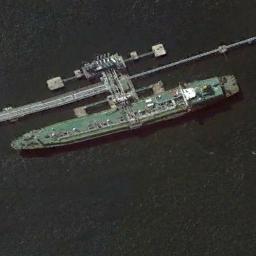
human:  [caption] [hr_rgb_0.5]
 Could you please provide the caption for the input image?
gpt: There is a ship in the black water on the shore .

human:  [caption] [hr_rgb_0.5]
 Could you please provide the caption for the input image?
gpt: The ship is docked at the dock and the water is deep blue .

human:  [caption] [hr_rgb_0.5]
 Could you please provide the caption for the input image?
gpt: A green tanker docked by the dock .

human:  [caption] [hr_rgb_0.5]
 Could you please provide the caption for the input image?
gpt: There is a ship at sea .

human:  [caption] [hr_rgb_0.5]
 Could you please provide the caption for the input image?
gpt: The green ship is at the harbor .